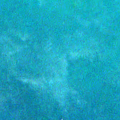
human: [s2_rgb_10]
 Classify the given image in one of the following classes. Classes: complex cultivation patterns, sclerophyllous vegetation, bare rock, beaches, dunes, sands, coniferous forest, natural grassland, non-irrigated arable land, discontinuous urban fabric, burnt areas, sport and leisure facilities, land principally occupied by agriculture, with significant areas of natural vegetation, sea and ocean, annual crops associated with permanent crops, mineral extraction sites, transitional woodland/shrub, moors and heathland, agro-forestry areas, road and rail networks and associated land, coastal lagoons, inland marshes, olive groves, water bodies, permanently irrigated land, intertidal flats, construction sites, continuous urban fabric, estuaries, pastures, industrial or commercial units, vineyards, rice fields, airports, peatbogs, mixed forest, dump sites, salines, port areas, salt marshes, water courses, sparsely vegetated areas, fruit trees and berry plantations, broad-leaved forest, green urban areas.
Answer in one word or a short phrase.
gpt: sea and ocean